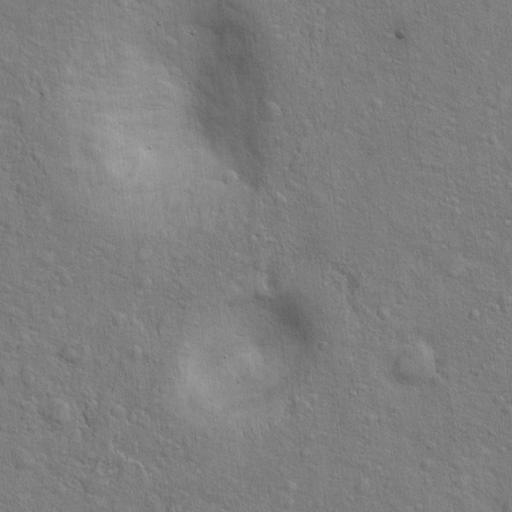
Classes present: Background, Cone